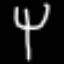
Label: fork